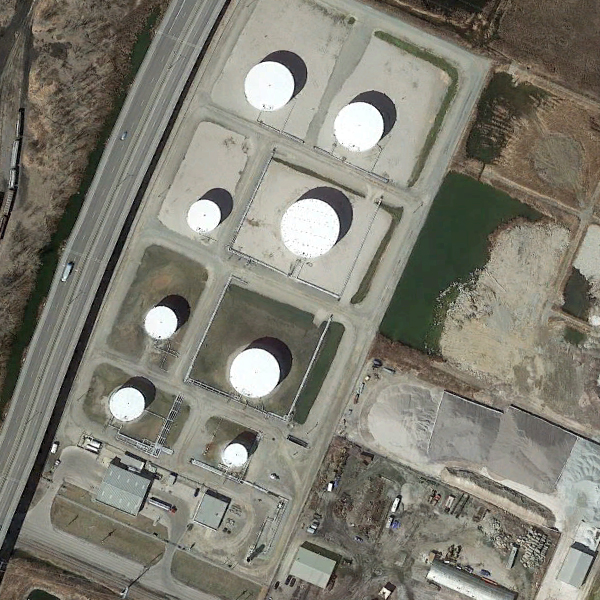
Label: StorageTanks